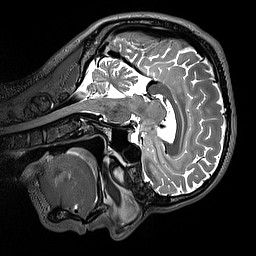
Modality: T2w
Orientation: sagittal
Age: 28
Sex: male
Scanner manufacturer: siemens
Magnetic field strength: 3 T
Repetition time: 3.2 s
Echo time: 0.412 s